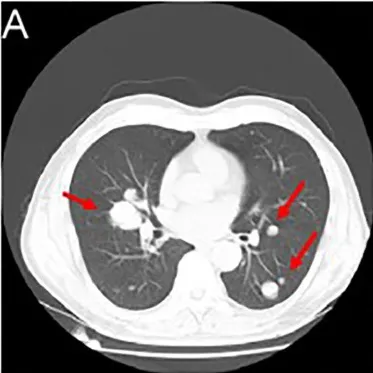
Showcases the occurrence of relapse, accompanied by a proliferation of lung metastatic nodules. (A, B) Myriads of nodules (marked by the red arrows), varying in size, emerged within the pulmonary expanse, with a conspicuous prominence residing within the mid-lobe of the dexter lung, proximate to the hilus. The cross-sectional dimensions of this remarkable entity measured approximately 3.7 x 4.1cm.
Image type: radiology (ct)